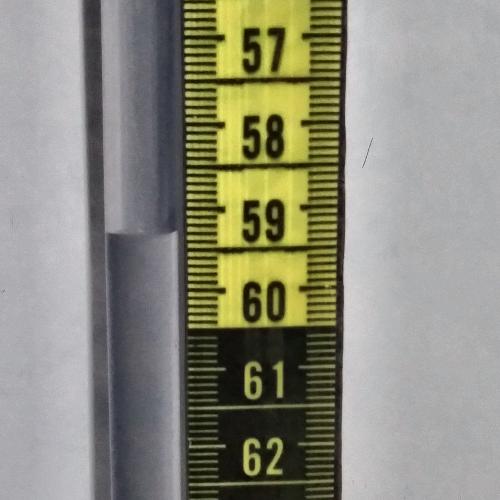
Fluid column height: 59.3 cm